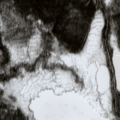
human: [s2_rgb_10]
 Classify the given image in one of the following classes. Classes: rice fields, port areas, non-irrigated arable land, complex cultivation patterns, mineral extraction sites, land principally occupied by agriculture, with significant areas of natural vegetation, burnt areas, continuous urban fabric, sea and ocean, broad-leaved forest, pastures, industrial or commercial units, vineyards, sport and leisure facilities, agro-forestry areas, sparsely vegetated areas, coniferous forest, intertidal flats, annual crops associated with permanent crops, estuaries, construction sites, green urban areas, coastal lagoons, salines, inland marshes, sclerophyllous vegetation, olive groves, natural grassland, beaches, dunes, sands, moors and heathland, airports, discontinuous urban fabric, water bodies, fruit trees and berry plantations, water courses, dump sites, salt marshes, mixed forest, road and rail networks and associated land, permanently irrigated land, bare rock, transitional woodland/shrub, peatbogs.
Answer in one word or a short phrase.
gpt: coniferous forest, mixed forest, peatbogs, water bodies